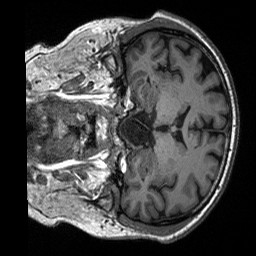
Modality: T1w
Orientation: coronal
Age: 54
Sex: male
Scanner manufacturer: siemens
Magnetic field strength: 3 T
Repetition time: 2.4 s
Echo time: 0.00226 s